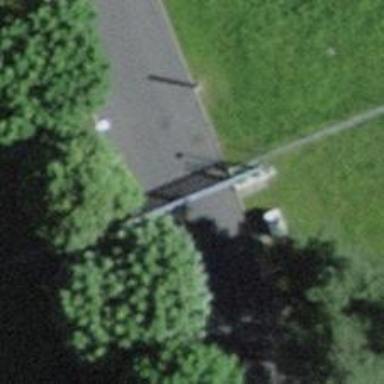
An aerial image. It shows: Gate.